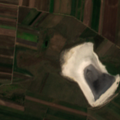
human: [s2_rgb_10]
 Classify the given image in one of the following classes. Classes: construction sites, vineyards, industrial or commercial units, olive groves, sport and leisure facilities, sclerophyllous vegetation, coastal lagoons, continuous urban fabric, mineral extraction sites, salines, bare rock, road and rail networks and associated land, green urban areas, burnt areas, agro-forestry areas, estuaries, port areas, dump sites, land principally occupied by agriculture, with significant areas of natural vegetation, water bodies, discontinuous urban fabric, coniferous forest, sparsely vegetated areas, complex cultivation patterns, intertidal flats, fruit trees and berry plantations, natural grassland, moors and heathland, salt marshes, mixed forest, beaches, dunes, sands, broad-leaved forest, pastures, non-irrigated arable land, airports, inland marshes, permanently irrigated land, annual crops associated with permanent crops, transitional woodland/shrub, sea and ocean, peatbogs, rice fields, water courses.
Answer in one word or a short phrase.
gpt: non-irrigated arable land, vineyards, inland marshes